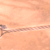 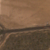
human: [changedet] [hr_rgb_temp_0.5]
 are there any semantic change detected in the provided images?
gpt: The area below the street was urbanized.